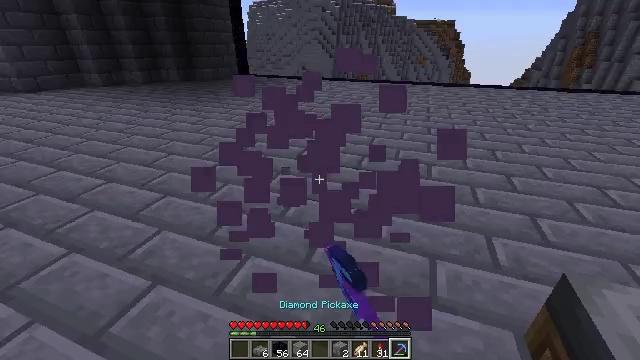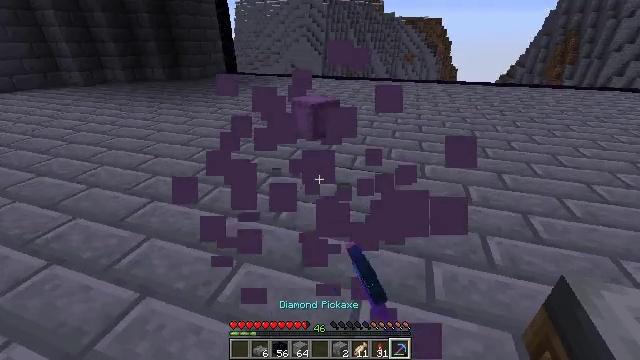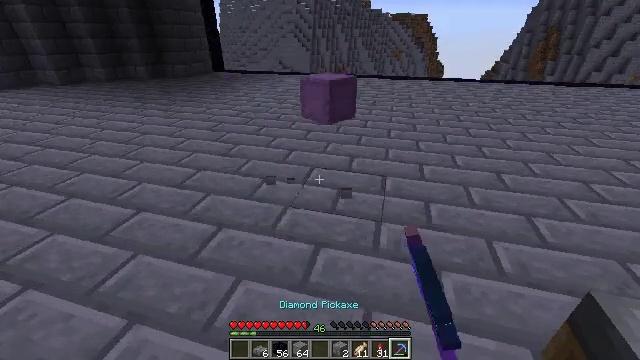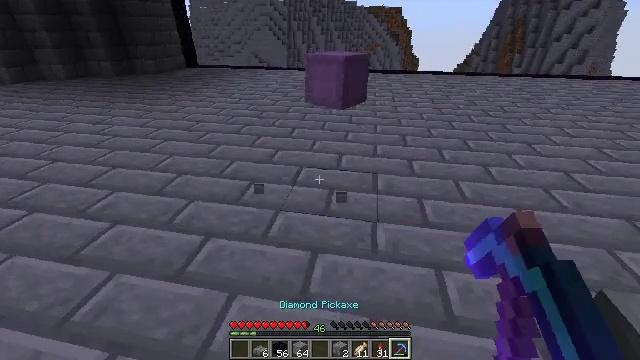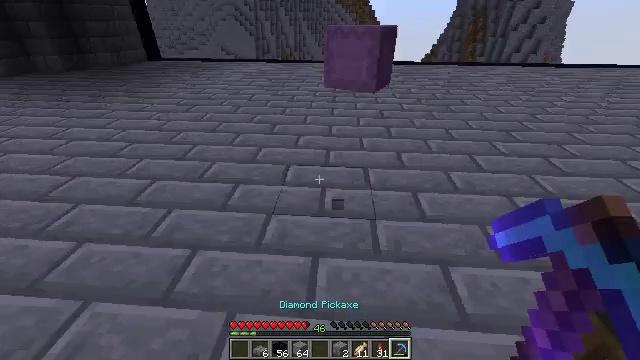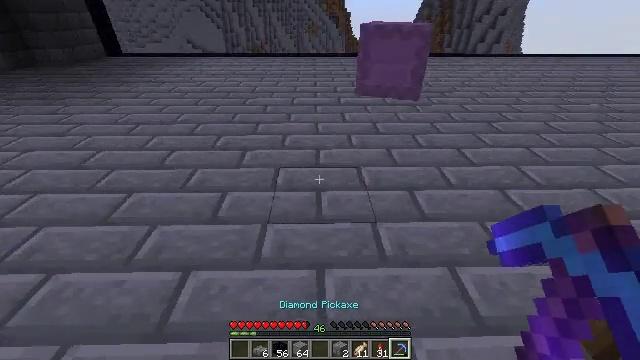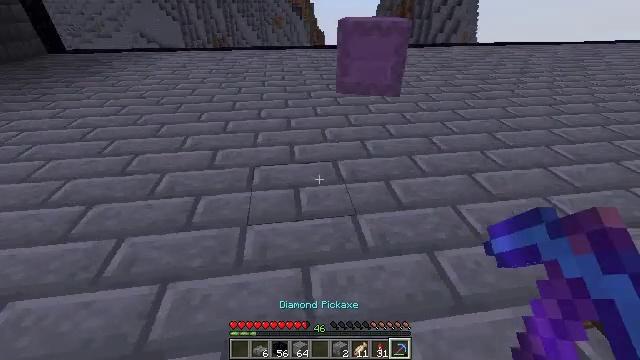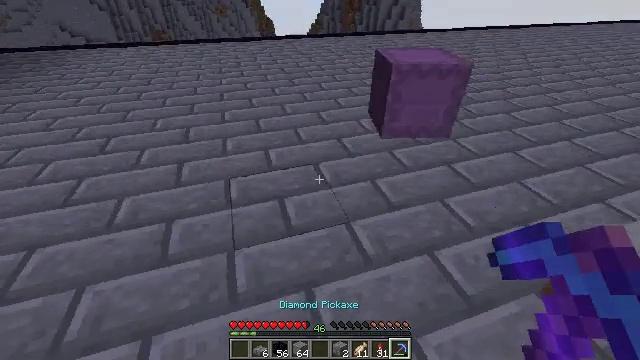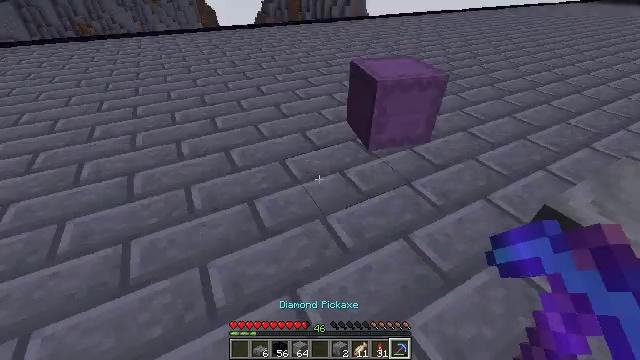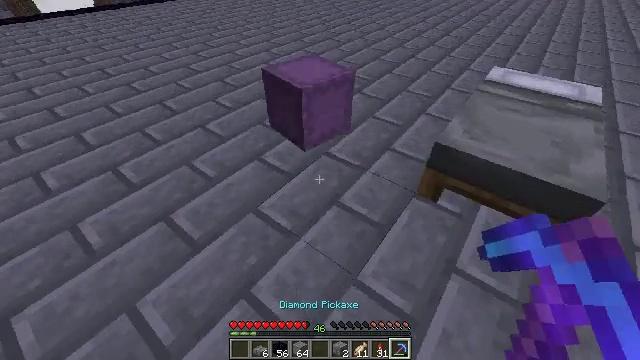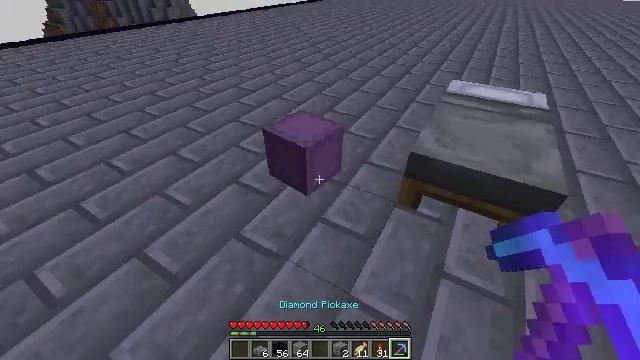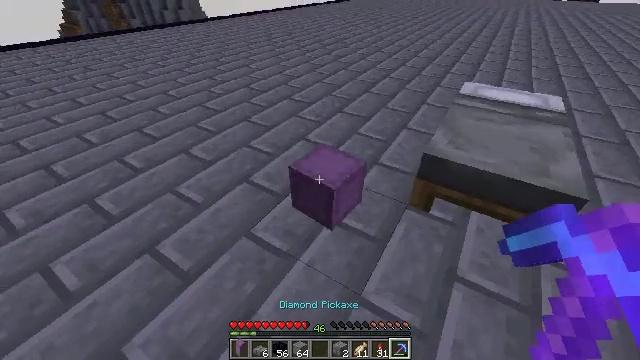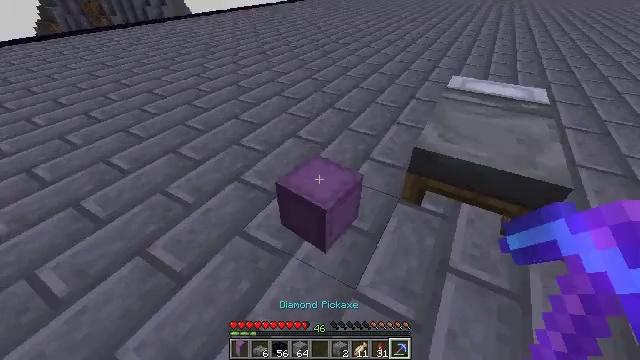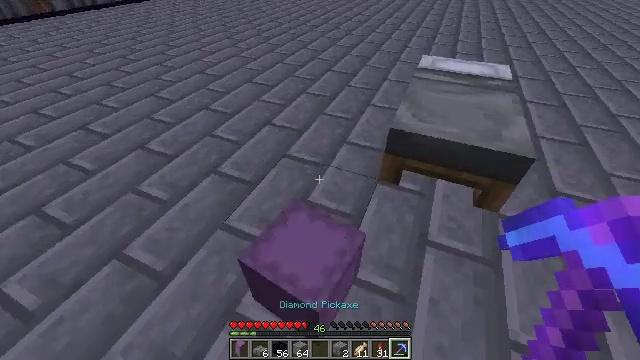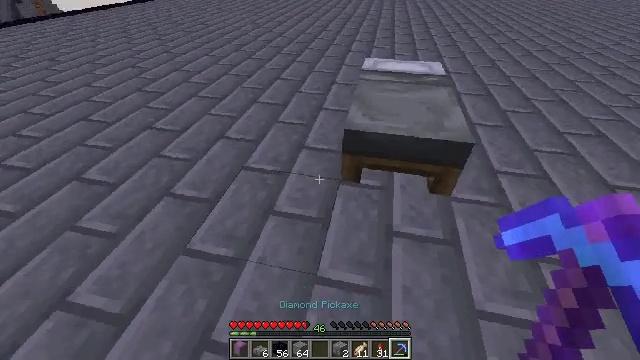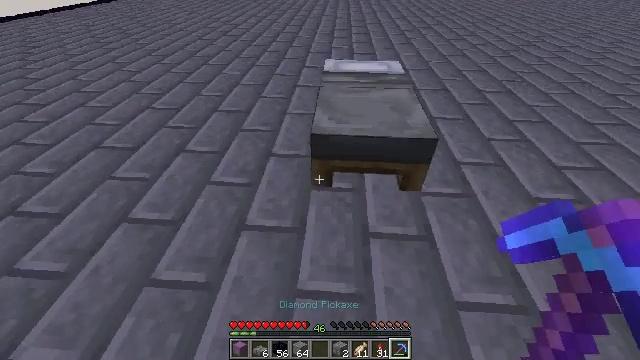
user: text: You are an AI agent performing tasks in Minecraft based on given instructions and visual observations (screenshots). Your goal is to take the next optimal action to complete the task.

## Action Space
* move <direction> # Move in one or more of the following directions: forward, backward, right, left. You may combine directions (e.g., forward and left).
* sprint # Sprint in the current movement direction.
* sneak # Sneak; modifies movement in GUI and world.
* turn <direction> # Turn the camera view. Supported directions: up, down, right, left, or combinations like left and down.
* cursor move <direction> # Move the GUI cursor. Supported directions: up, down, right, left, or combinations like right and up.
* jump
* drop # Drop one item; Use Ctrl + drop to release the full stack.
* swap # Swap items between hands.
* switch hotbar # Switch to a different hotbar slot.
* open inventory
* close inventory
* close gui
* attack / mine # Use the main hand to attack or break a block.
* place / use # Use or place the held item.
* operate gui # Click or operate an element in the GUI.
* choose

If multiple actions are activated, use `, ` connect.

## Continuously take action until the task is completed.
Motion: motion action
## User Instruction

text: Attack the light gray bed to collect it.
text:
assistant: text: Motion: move forward and move left, turn right
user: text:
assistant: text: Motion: move forward and move left, turn right
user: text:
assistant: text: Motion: move forward and move left, turn right and down
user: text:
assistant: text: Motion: move forward and move left, turn right and down
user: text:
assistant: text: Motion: move forward and move left, turn right and down
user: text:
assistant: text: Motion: move forward and move left, turn right and down
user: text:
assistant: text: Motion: move forward, turn right and down
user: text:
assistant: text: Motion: turn right and down
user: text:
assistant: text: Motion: turn right and down
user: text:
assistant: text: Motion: turn right and up
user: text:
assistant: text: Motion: turn left
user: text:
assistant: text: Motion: turn right
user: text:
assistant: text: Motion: turn right and down
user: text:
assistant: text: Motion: turn right and up
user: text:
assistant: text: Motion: move forward, turn right
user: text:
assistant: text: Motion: move forward, turn right
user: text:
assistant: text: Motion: move forward, turn right
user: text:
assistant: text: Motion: move forward, turn right
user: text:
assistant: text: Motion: turn right
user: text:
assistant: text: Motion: no_op
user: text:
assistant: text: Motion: no_op
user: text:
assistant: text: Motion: no_op
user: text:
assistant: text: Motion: no_op
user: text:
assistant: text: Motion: no_op
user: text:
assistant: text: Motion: no_op
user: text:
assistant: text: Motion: no_op
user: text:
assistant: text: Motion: no_op
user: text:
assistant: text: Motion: no_op
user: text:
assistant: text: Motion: no_op
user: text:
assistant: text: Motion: attack / mine